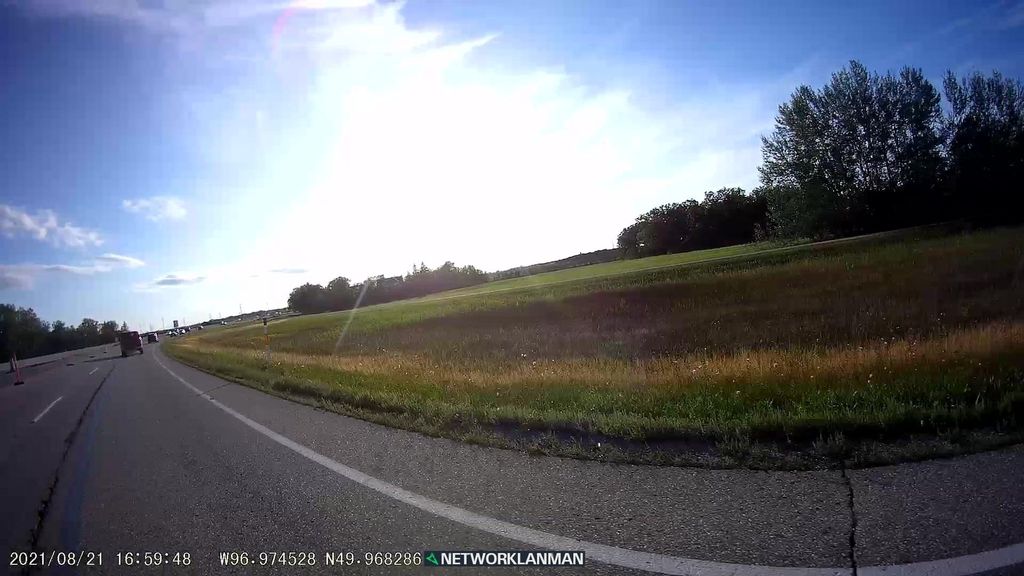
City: winnipeg